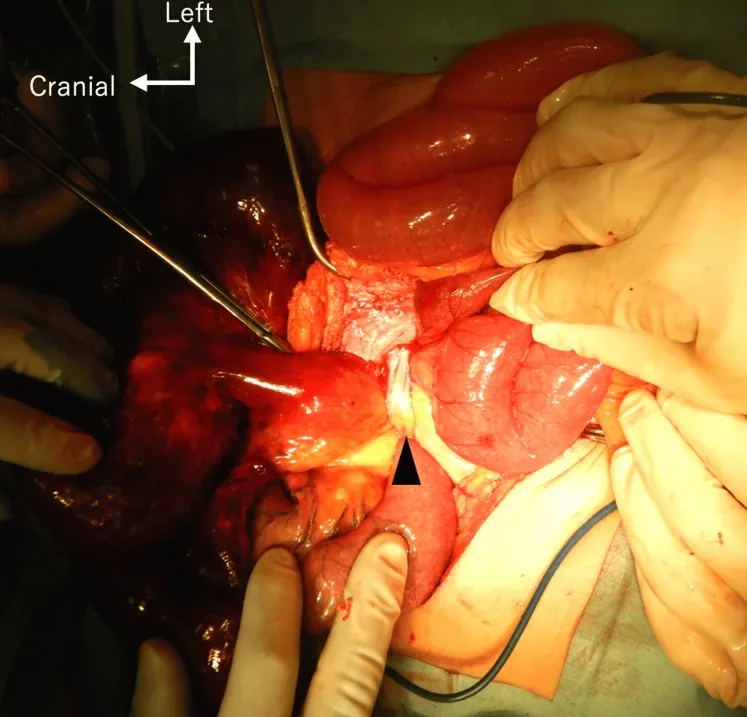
Intraoperative photograph of ureter. . Figure shows that the ureter mimicked an adhesive band (arrowhead) and strangulated the small bowel.
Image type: medical_photograph (other_medical_photograph)